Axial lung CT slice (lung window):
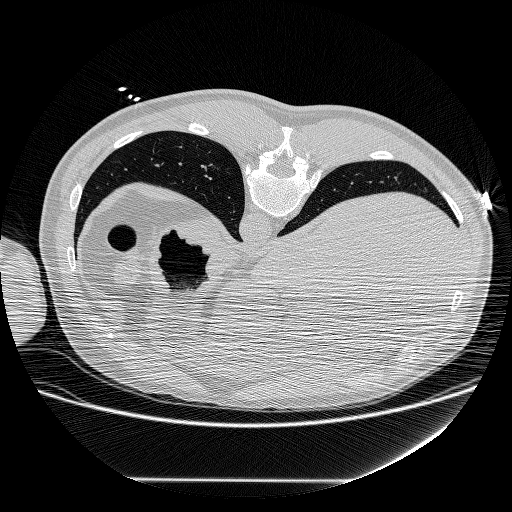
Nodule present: no